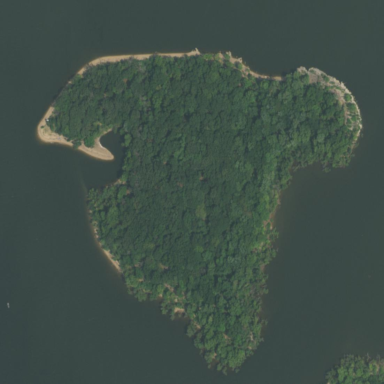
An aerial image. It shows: Islet surrounded by forest.